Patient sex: F
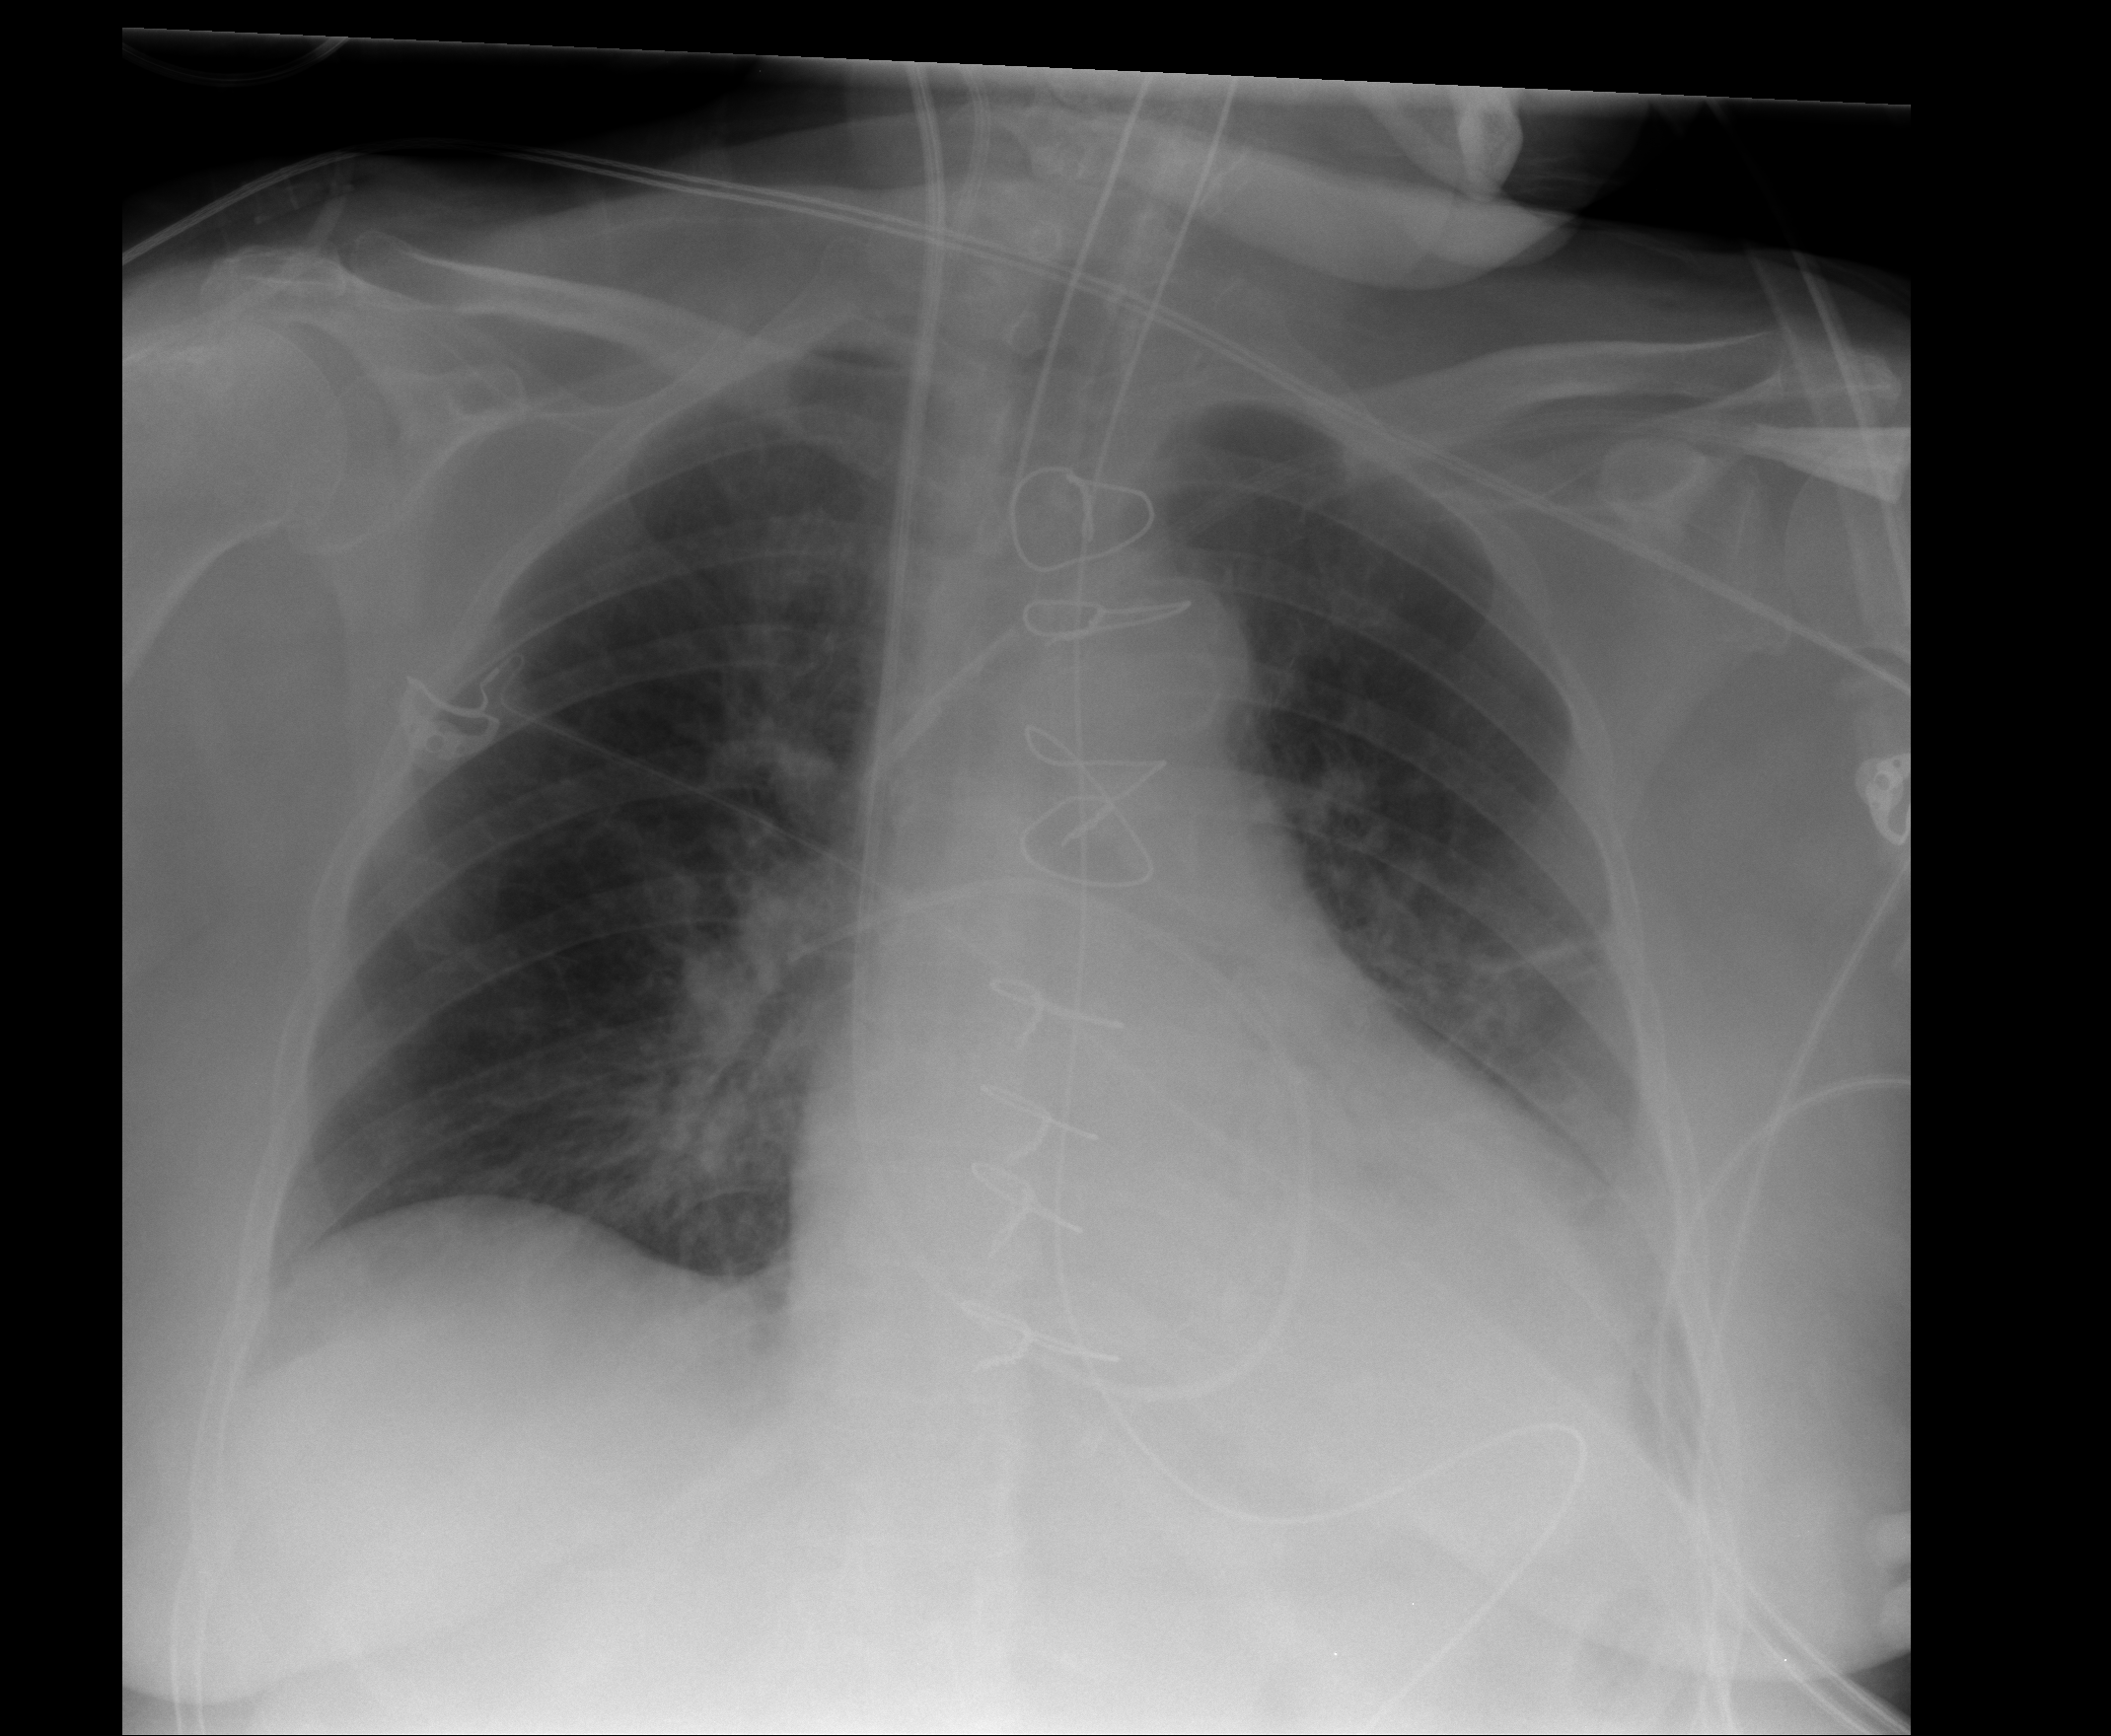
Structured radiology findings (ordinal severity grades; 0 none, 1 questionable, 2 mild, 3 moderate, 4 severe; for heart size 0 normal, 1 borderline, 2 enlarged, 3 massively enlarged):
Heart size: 2
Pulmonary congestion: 1
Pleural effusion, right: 0
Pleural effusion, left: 0
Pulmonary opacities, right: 0
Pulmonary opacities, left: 0
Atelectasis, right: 2
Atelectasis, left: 2